Question: This is my first time committing anything to git hub and I have no clue what I'm doing. I used the 'git add .' command to add all the files in the directory I was working in. My next command was 'git commit .' and I got this screen. I cannot input anything right now to make the change go through. Anyone know what to do?

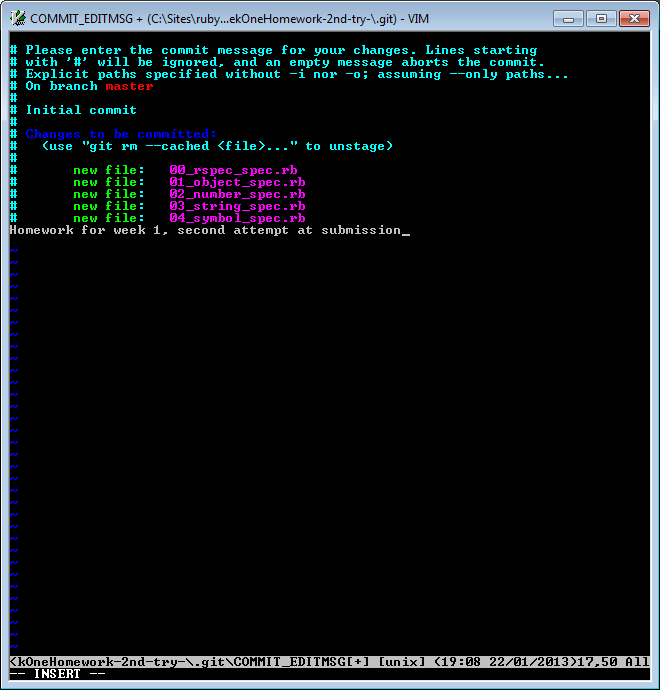
Answer: You've been put into vim to edit your commit message. See this <URL> for some help on using the program.
Short version:
Hit 'i' to enter Insert Mode (it appears you've already done this by accident, see the bottom of your screenshot). Enter your commit message. Then 'esc' to switch back to "command mode", and ':wq' to save and then exit. Your commit message will be saved to a temp file, then used as input for the commit.
To avoid this in the future, use 'git commit -m "This is my commit message"'. You're getting prompted (via vim) for a commit message because you didn't provide one at the prompt.